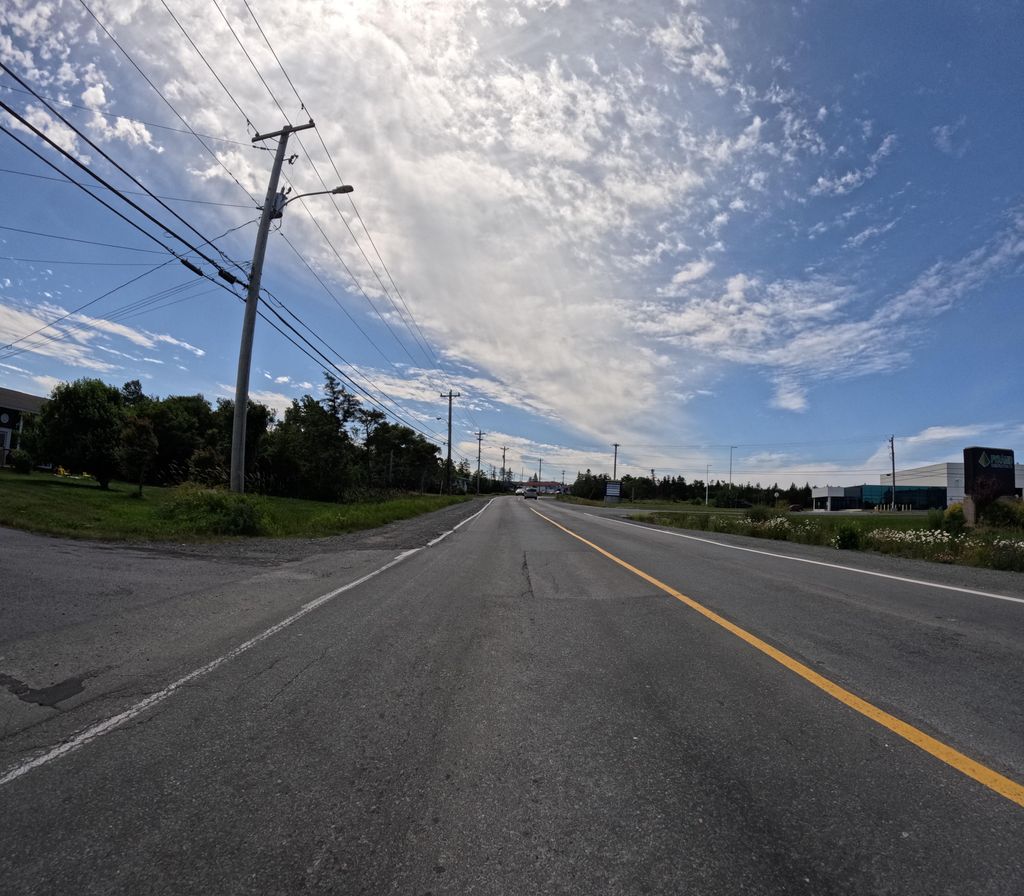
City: st_johns